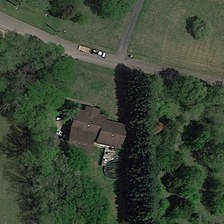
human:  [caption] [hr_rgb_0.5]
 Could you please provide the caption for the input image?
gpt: some green trees are around a building near a road .

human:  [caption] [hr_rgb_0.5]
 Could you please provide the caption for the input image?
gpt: there is only a house in the sparse residential and it looks a little lonely .

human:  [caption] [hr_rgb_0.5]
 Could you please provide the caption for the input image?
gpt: some green trees are around a building near a road .

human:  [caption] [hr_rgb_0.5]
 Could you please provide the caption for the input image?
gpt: there is only a house in the sparse residential and it looks a little lonely .

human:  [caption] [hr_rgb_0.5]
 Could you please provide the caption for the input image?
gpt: some green trees are around a building near a road .